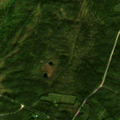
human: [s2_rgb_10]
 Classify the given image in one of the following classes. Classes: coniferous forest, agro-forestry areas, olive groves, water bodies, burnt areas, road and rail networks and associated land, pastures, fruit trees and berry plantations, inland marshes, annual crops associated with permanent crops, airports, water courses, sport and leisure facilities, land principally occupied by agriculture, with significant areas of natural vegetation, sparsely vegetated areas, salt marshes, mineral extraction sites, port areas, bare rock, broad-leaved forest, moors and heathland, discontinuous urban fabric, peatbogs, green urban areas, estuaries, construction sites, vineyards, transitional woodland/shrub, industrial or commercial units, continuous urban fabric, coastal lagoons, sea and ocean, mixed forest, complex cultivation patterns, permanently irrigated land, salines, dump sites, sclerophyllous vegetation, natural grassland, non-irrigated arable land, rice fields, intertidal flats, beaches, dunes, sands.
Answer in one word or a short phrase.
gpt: non-irrigated arable land, coniferous forest, transitional woodland/shrub